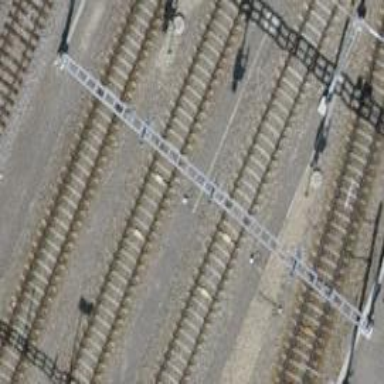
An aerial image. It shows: Railway signal.